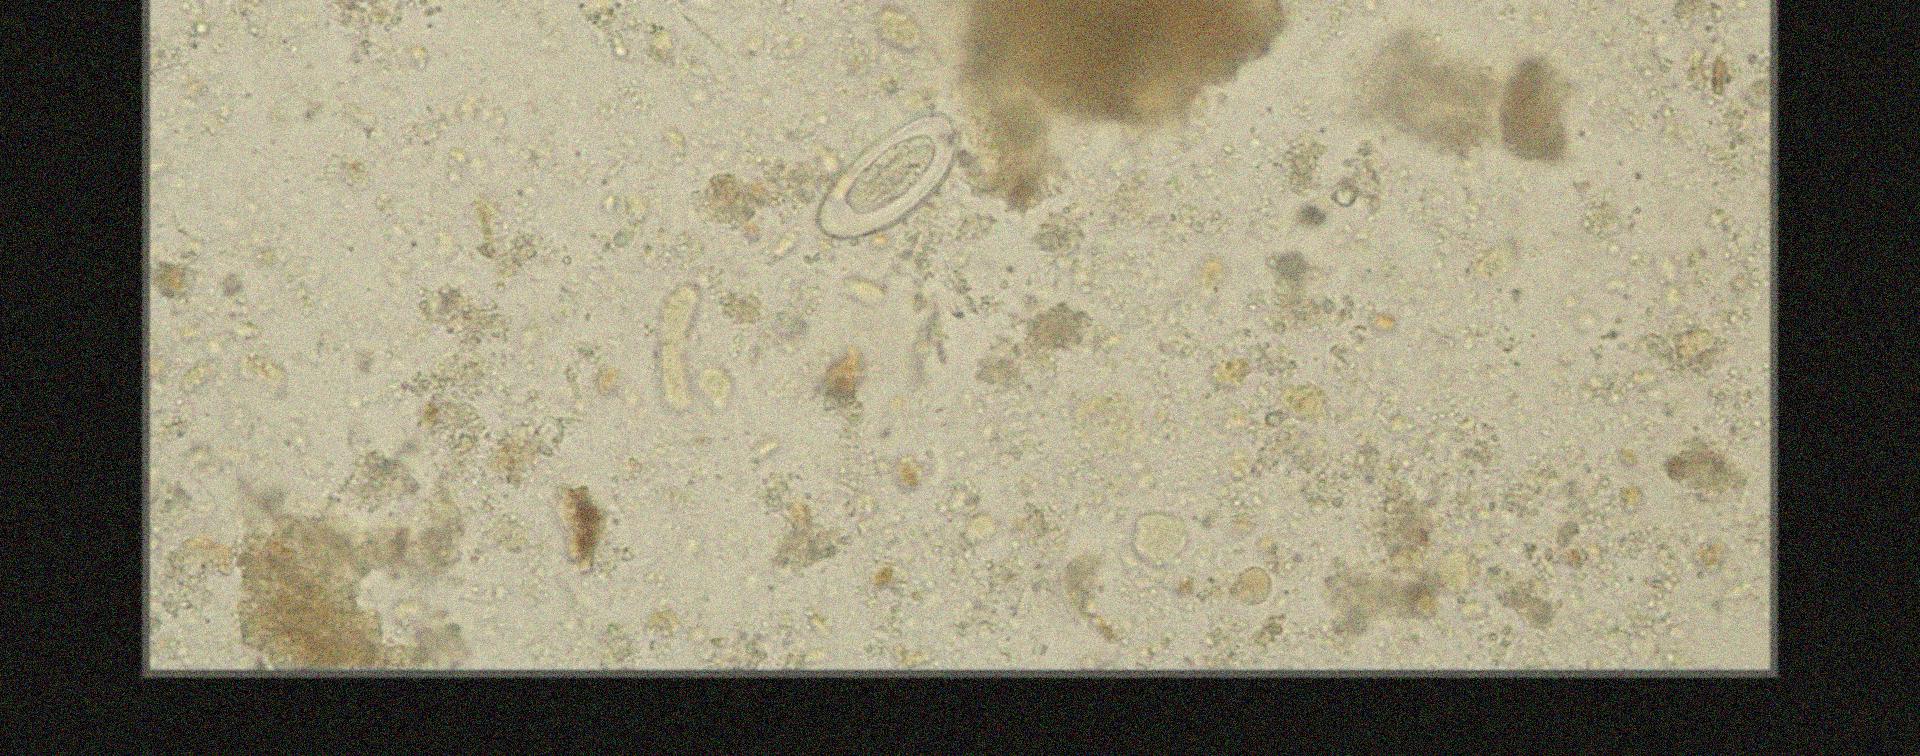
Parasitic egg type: Enterobius vermicularis